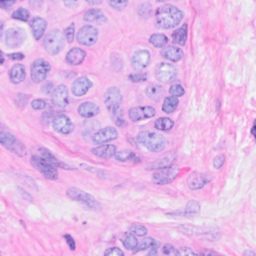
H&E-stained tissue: Breast